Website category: book
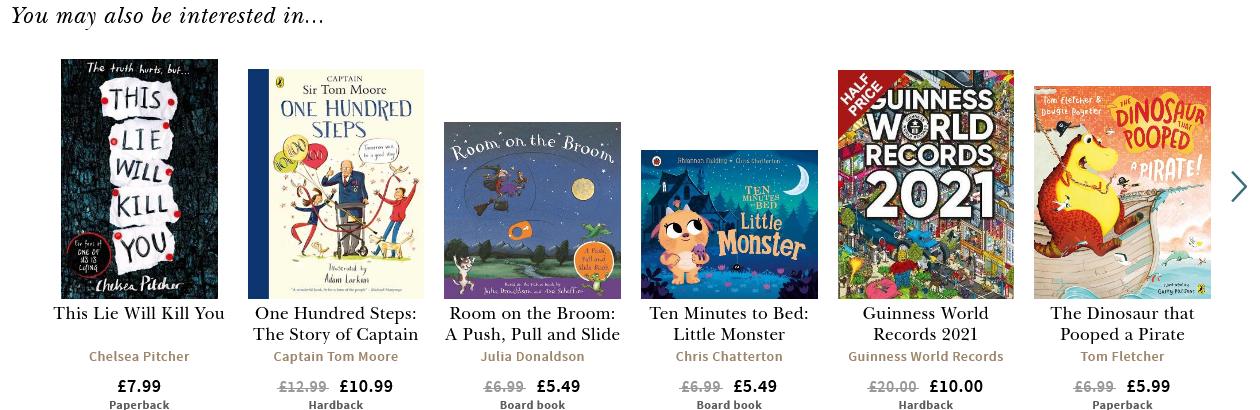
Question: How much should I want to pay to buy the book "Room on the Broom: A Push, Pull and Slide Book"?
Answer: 5.49

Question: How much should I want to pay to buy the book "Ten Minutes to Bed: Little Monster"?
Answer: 5.49

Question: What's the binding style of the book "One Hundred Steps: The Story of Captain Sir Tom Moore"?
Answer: Hardback

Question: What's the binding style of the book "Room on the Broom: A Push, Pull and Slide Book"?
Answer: Board book

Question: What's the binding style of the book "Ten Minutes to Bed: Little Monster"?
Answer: Board book

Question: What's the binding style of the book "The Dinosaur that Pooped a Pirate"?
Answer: Paperback

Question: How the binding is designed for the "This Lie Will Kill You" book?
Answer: Paperback

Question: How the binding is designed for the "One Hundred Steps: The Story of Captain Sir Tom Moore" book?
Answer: Hardback

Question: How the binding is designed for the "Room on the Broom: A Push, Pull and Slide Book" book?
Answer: Board book

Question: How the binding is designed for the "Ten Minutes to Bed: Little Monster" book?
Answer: Board book

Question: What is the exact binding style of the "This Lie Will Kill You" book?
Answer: Paperback

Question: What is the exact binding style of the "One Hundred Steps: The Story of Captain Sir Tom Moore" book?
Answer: Hardback

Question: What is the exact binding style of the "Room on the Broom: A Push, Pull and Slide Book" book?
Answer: Board book

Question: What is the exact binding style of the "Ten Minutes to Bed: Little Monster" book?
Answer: Board book

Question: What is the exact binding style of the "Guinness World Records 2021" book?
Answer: Hardback

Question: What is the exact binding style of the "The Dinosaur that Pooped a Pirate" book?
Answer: Paperback

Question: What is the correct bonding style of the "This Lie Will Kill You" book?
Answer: Paperback

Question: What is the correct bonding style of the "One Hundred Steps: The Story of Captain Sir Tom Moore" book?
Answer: Hardback

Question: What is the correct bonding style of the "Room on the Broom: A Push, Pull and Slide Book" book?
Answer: Board book

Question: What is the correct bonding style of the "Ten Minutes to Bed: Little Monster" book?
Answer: Board book

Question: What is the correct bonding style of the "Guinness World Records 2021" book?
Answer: Hardback

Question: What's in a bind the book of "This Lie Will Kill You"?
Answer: Paperback

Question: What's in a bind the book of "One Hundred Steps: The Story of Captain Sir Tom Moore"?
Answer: Hardback

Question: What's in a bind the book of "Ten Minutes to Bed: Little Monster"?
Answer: Board book

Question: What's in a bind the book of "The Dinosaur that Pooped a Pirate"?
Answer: Paperback

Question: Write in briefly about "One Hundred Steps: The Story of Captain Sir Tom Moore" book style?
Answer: Hardback

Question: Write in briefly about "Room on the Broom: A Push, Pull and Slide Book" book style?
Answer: Board book

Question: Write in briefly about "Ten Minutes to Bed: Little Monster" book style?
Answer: Board book

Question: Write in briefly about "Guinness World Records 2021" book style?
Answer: Hardback

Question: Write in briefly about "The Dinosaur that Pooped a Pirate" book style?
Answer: Paperback

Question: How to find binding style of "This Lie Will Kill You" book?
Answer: Paperback

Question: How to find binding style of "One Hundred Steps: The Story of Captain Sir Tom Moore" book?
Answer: Hardback

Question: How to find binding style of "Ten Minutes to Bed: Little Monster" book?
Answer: Board book

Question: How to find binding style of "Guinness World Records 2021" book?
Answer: Hardback

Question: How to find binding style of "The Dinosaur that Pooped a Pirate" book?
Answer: Paperback